Question: I've caption under every image
'''
<p>
<a href="large.jpg">
<img width="85" height="75" src="thumb.jpg/>
</a>Caption</p>
'''
I want to render same caption at bottom of lightbox.
'''
<span id="lightbox-image-details-caption">...Here.......</span>
'''
How to do this?

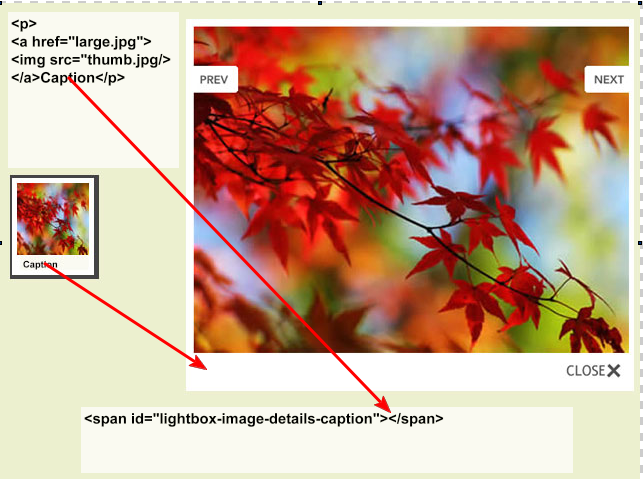
Answer: The normal way is too include a title attribute in your link;
'''
<p>
<a href="large.jpg" title="Your Caption">
<img width="85" height="75" src="thumb.jpg" />
</a>
</p>
'''
This title will be published in '<span id="lightbox-image-details-caption"></span>'
Will this work for you or do you need to add the text after the image as you've done now?